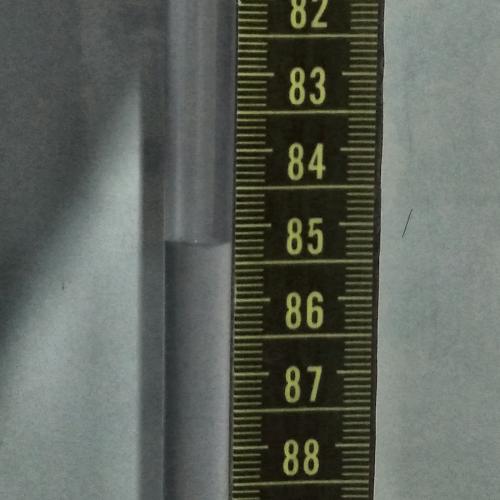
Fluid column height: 85.2 cm